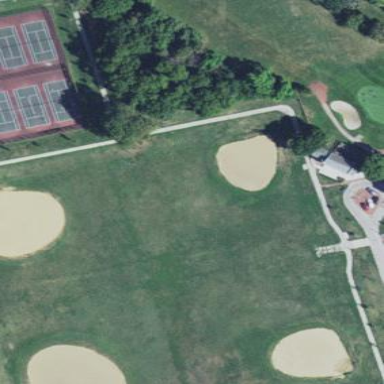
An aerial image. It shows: Softball pitch for leisure sports.